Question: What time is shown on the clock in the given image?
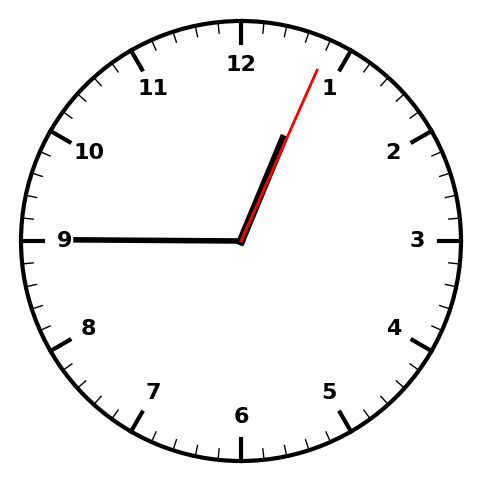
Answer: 12:45:04